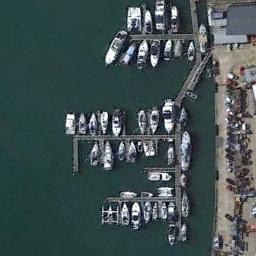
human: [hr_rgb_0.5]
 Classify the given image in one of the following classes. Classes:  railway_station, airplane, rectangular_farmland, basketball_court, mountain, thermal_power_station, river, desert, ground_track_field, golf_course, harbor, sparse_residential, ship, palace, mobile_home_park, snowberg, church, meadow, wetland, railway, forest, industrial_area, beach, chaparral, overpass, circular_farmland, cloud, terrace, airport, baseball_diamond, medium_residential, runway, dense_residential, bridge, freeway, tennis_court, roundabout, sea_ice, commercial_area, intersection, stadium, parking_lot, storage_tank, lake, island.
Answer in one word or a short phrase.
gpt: harbor